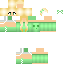
A female human skin with pale skin, wearing blonde long hair dressed in a green_skin tshirt and green_skin pants, featuring a closed mouth.